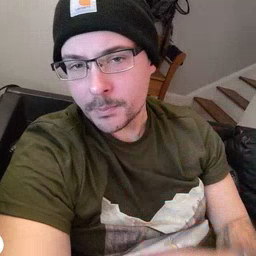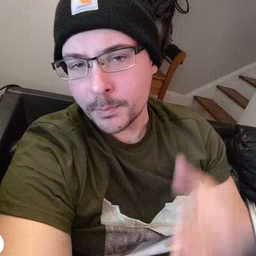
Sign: mom